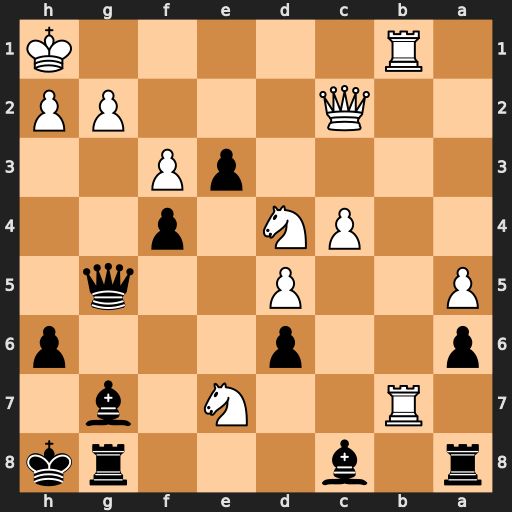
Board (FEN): r1b3rk/1R2N1b1/p2p3p/P2P2q1/2PN1p2/4pP2/2Q3PP/1R5K
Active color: b
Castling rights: -
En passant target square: -
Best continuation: Bxd4 Nxc8 Qg6 Qxg6 Rxg6